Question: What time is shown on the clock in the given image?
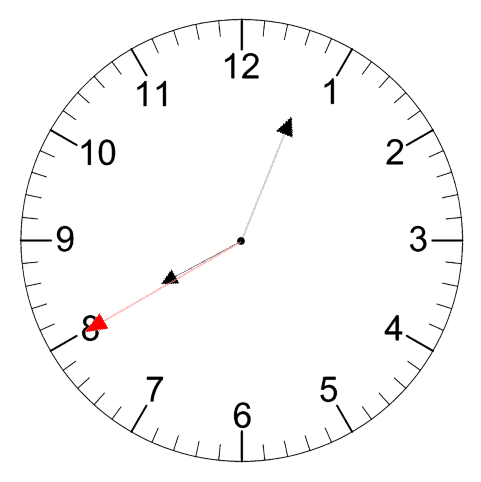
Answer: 08:03:40